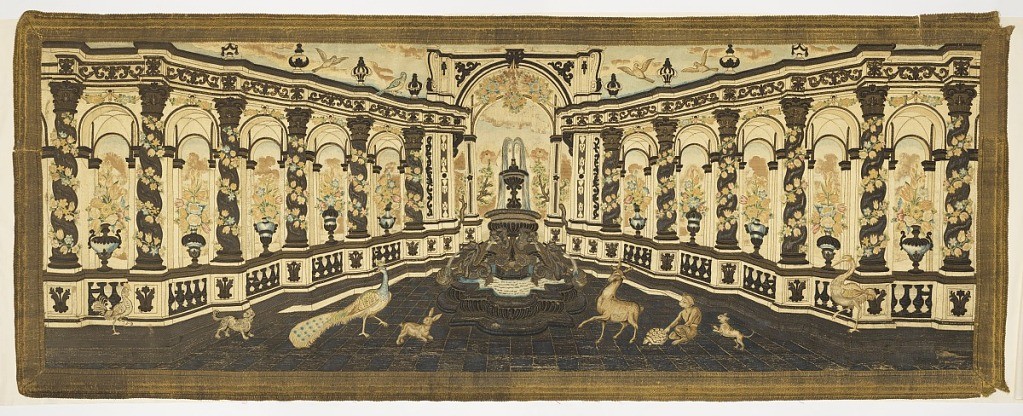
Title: Altar frontal
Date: late 17th century
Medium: silk, linen, metallic thread Technique: embroidered
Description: Scenic rectangular panel with a frontal perspective of a plaza or garden. The vanishing point is at the center of the panel. Design shows an arched gate with hanging floral garlands at one end of the plaza (top, rear) flanked on both sides by an open arcade supported by spiral columns encircled by spiraling floral vines. On the bannister between each column is an urn of flowers. Urns decorate the top of the arcade and birds fill the sky above. In the center of the tiled arcade (center foreground) is an elaborate spouting fountain with spouting mermen and seahorses. Facing the fountain, left and right, are animals and birds: a rooster, dog, peacock, rabbit, stag, tortoise, monkey, crane. Rendered in multicolored silk and metal-wrapped yarns tarnished to black. Metal fountain and columns in raised metal couching. The perspective is very forceful and overpowers the pictorial unity.